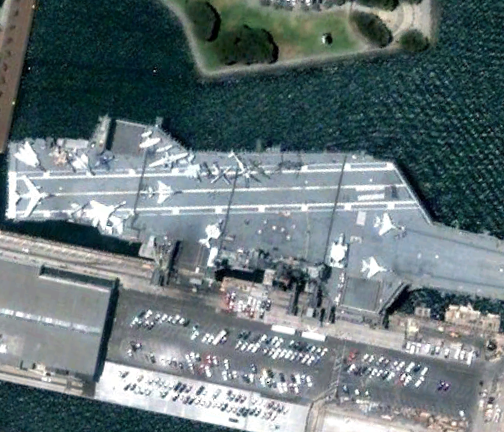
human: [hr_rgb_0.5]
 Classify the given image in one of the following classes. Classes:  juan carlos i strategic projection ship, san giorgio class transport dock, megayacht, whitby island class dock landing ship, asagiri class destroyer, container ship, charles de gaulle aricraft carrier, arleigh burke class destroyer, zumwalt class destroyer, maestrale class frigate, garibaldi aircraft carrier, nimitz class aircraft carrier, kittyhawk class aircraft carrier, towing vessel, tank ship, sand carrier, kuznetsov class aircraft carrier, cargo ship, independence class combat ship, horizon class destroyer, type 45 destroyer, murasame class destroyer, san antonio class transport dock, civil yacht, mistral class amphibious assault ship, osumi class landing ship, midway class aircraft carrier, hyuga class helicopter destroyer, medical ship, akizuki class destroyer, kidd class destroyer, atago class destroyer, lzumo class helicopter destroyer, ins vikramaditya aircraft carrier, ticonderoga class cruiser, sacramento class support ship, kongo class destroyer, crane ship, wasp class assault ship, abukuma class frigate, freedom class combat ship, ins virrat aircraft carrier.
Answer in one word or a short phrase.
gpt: Midway class aircraft carrier